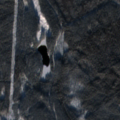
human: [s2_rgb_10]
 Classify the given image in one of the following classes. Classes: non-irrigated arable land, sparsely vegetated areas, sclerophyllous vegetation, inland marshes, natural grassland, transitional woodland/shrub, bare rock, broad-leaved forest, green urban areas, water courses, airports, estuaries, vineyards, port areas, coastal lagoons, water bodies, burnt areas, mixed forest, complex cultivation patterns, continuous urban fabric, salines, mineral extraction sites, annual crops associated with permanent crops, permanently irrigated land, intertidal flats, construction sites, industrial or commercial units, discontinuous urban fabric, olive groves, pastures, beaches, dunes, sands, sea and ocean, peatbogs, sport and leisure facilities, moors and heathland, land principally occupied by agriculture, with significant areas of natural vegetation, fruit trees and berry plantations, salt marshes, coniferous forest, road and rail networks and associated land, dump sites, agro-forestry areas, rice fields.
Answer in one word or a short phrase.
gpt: coniferous forest, mixed forest